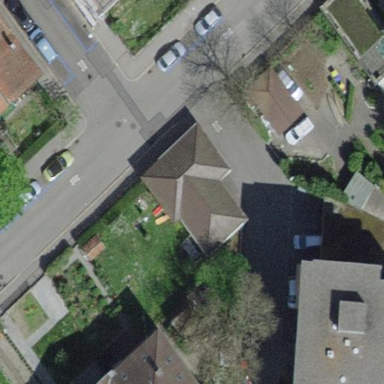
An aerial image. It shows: Group of garages.